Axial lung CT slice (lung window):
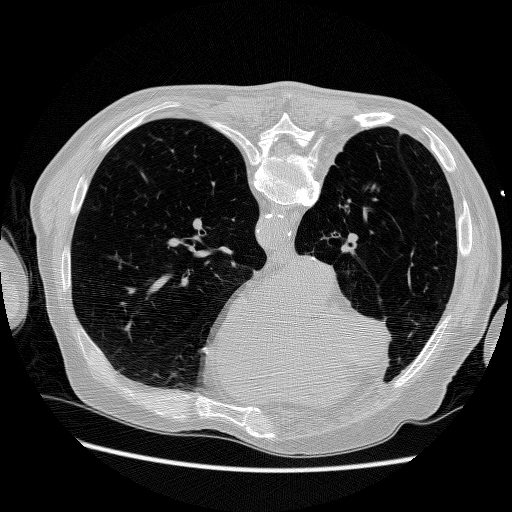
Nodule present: no